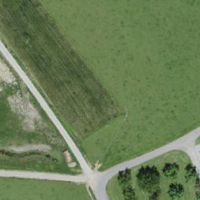
EUNIS habitat code: 52
Species observed at this site:
Calliptamus italicus